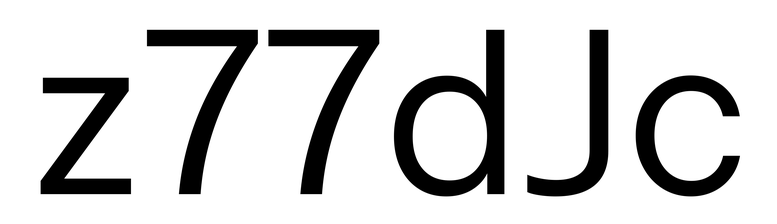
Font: InstrumentSans_Regular